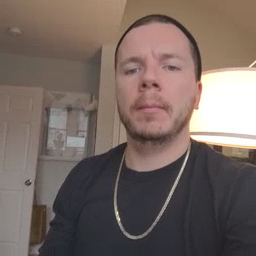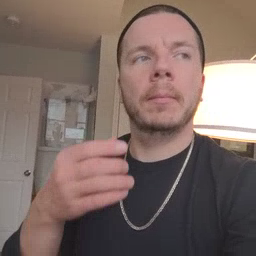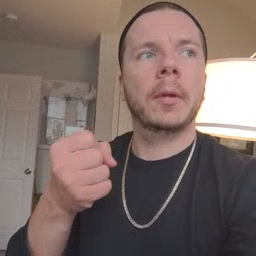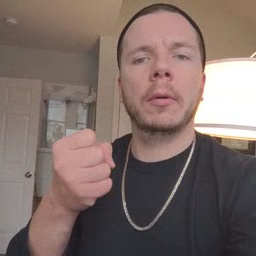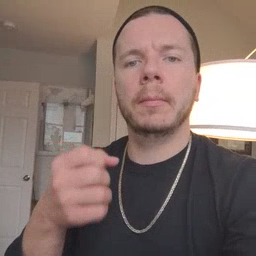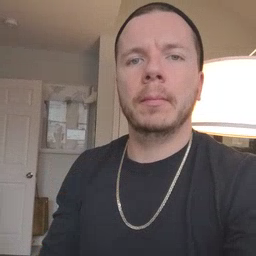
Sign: milk